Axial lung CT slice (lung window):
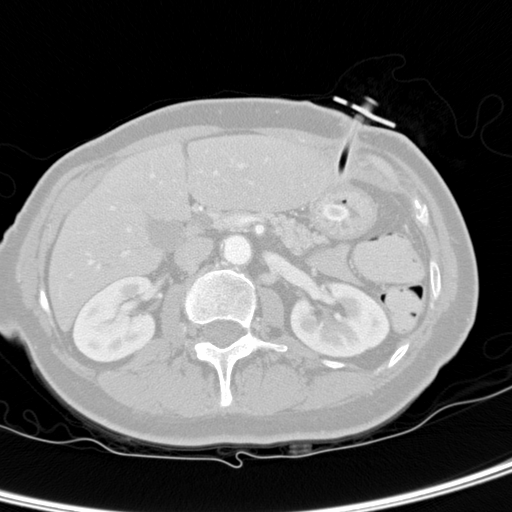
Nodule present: no